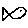
Label: fish